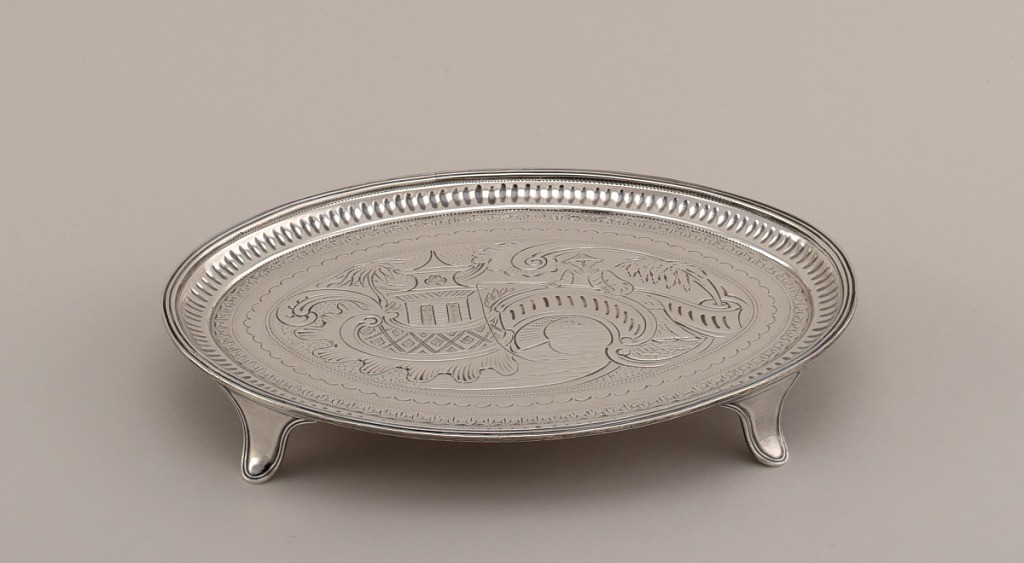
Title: Tray with Man on Bridge near a Pagoda
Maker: Henry Chawner, British, 1764 – 1851
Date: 1790–91
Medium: silver
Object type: tray
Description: Oval tray with raised edge. Repoussé chinoiserie scene of man on bridge near a pagoda. Four flat, curved feet.